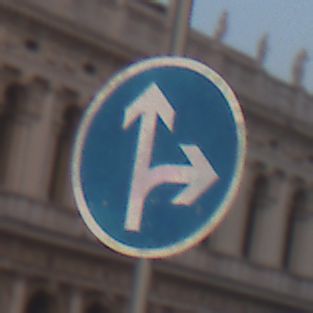
Verkehrszeichen: VorgeschriebeneFahrtrichtungGeradeausOderRechts
Umgebung: Outdoor, Urban
Tageszeit: SunriseSunset
Wetter: Clear
Licht: Natural
Jahreszeit: NotSpecified
Kontrast: MediumContrast